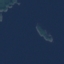
Label: SeaLake